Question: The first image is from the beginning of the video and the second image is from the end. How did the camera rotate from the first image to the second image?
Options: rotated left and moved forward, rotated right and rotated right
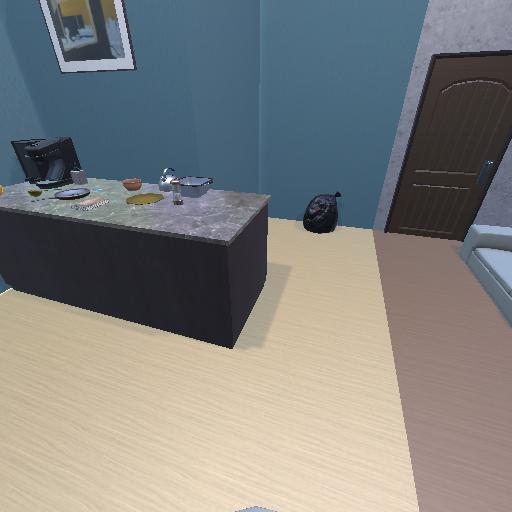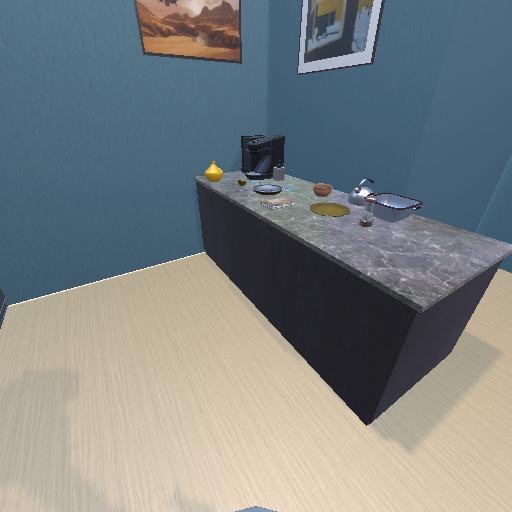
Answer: rotated left and moved forward